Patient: sex M, age 44
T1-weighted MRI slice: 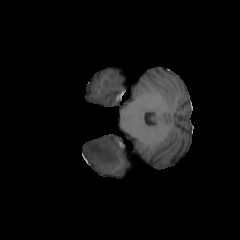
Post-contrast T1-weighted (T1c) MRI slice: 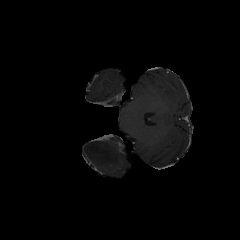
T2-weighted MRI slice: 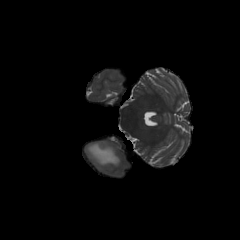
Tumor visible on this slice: yes
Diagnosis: Astrocytoma, IDH-mutant
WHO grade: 3